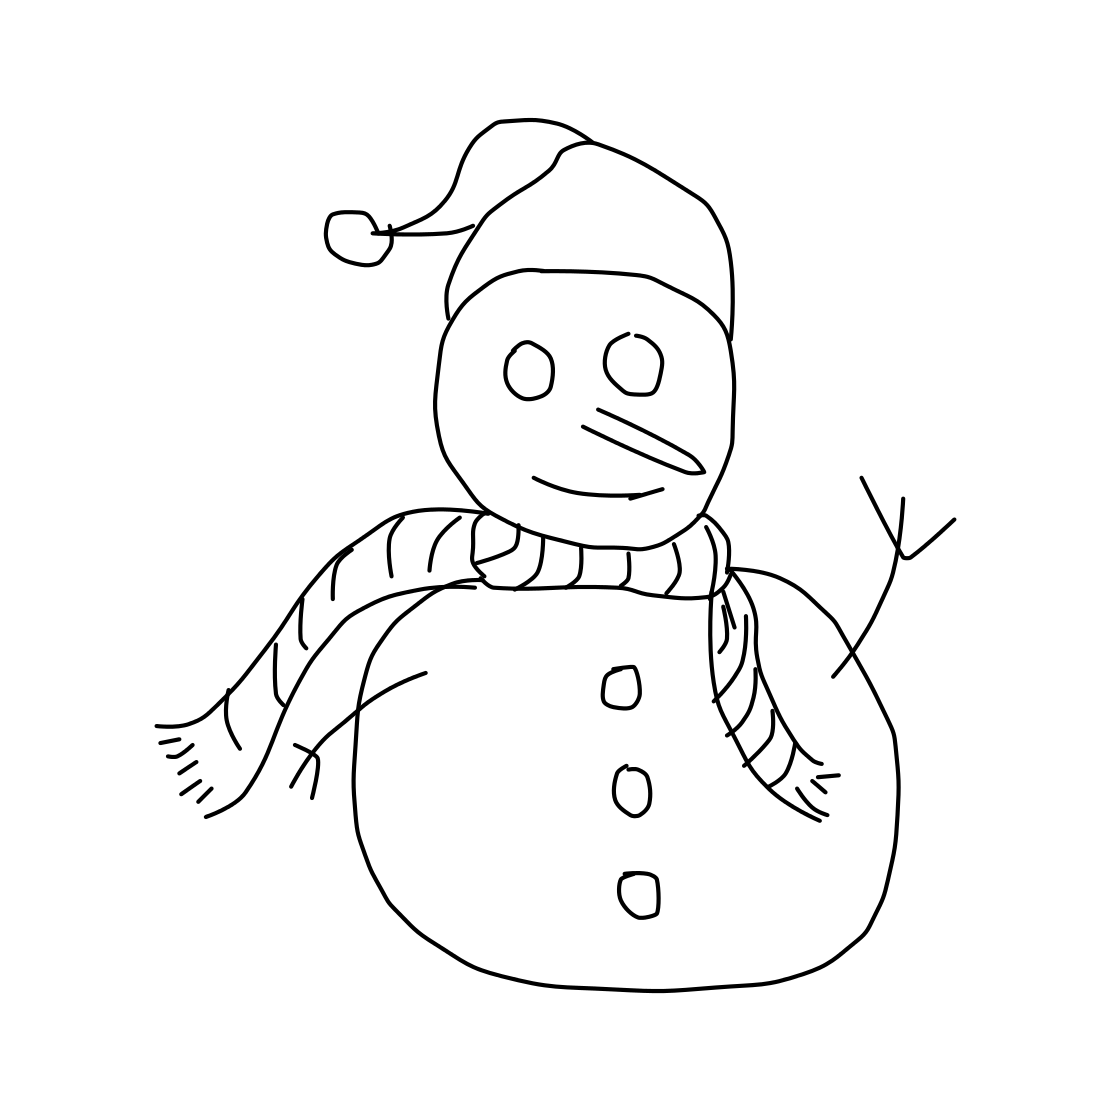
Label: snowman